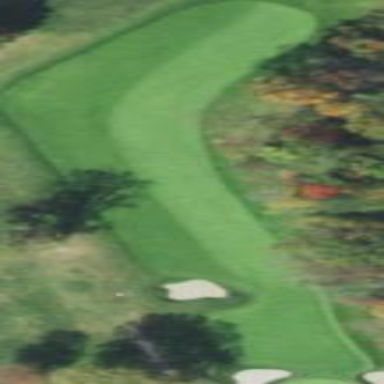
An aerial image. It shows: Golf fairway surrounded by grass.